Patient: sex F, age 54
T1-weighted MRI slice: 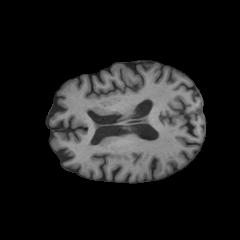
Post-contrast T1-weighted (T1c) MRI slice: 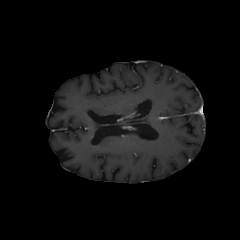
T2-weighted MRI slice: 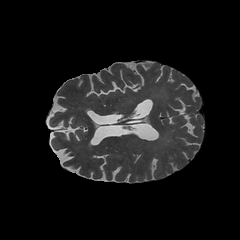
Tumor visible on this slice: no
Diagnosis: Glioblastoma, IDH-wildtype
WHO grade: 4